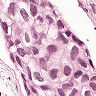
Metastatic tissue present: yes